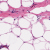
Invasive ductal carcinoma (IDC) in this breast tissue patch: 0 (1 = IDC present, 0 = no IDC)